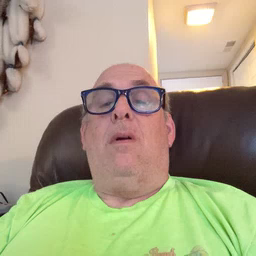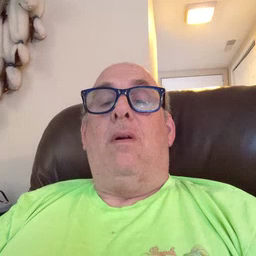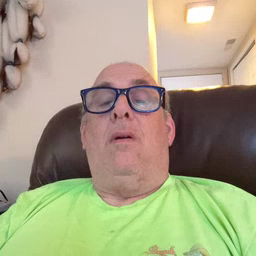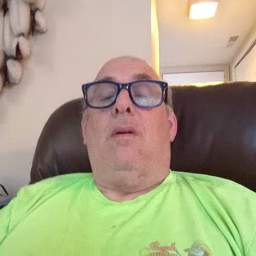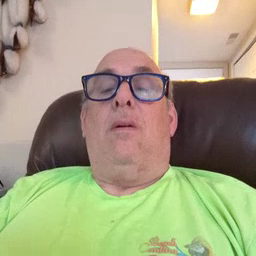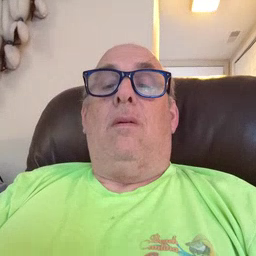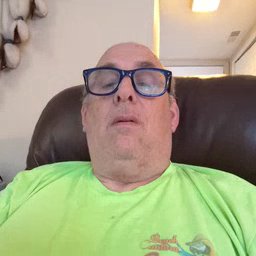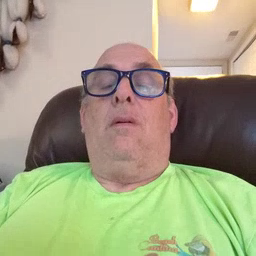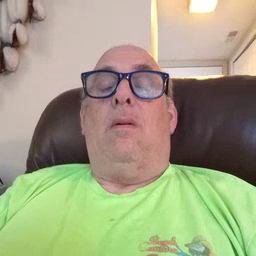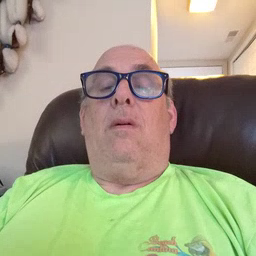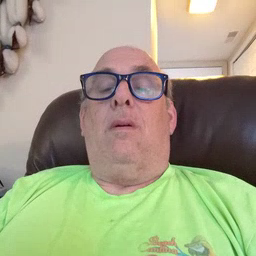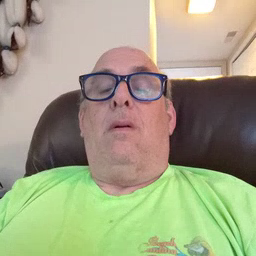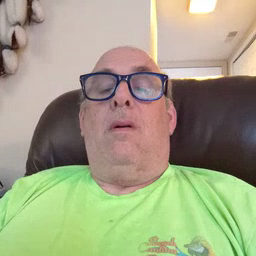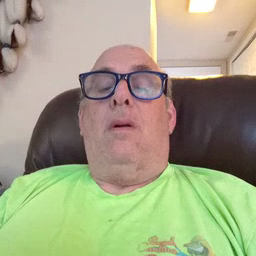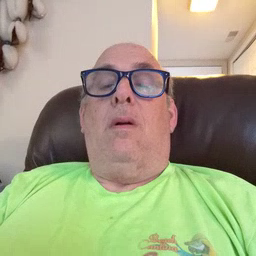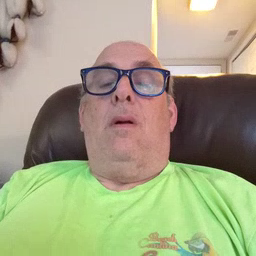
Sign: drink